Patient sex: M
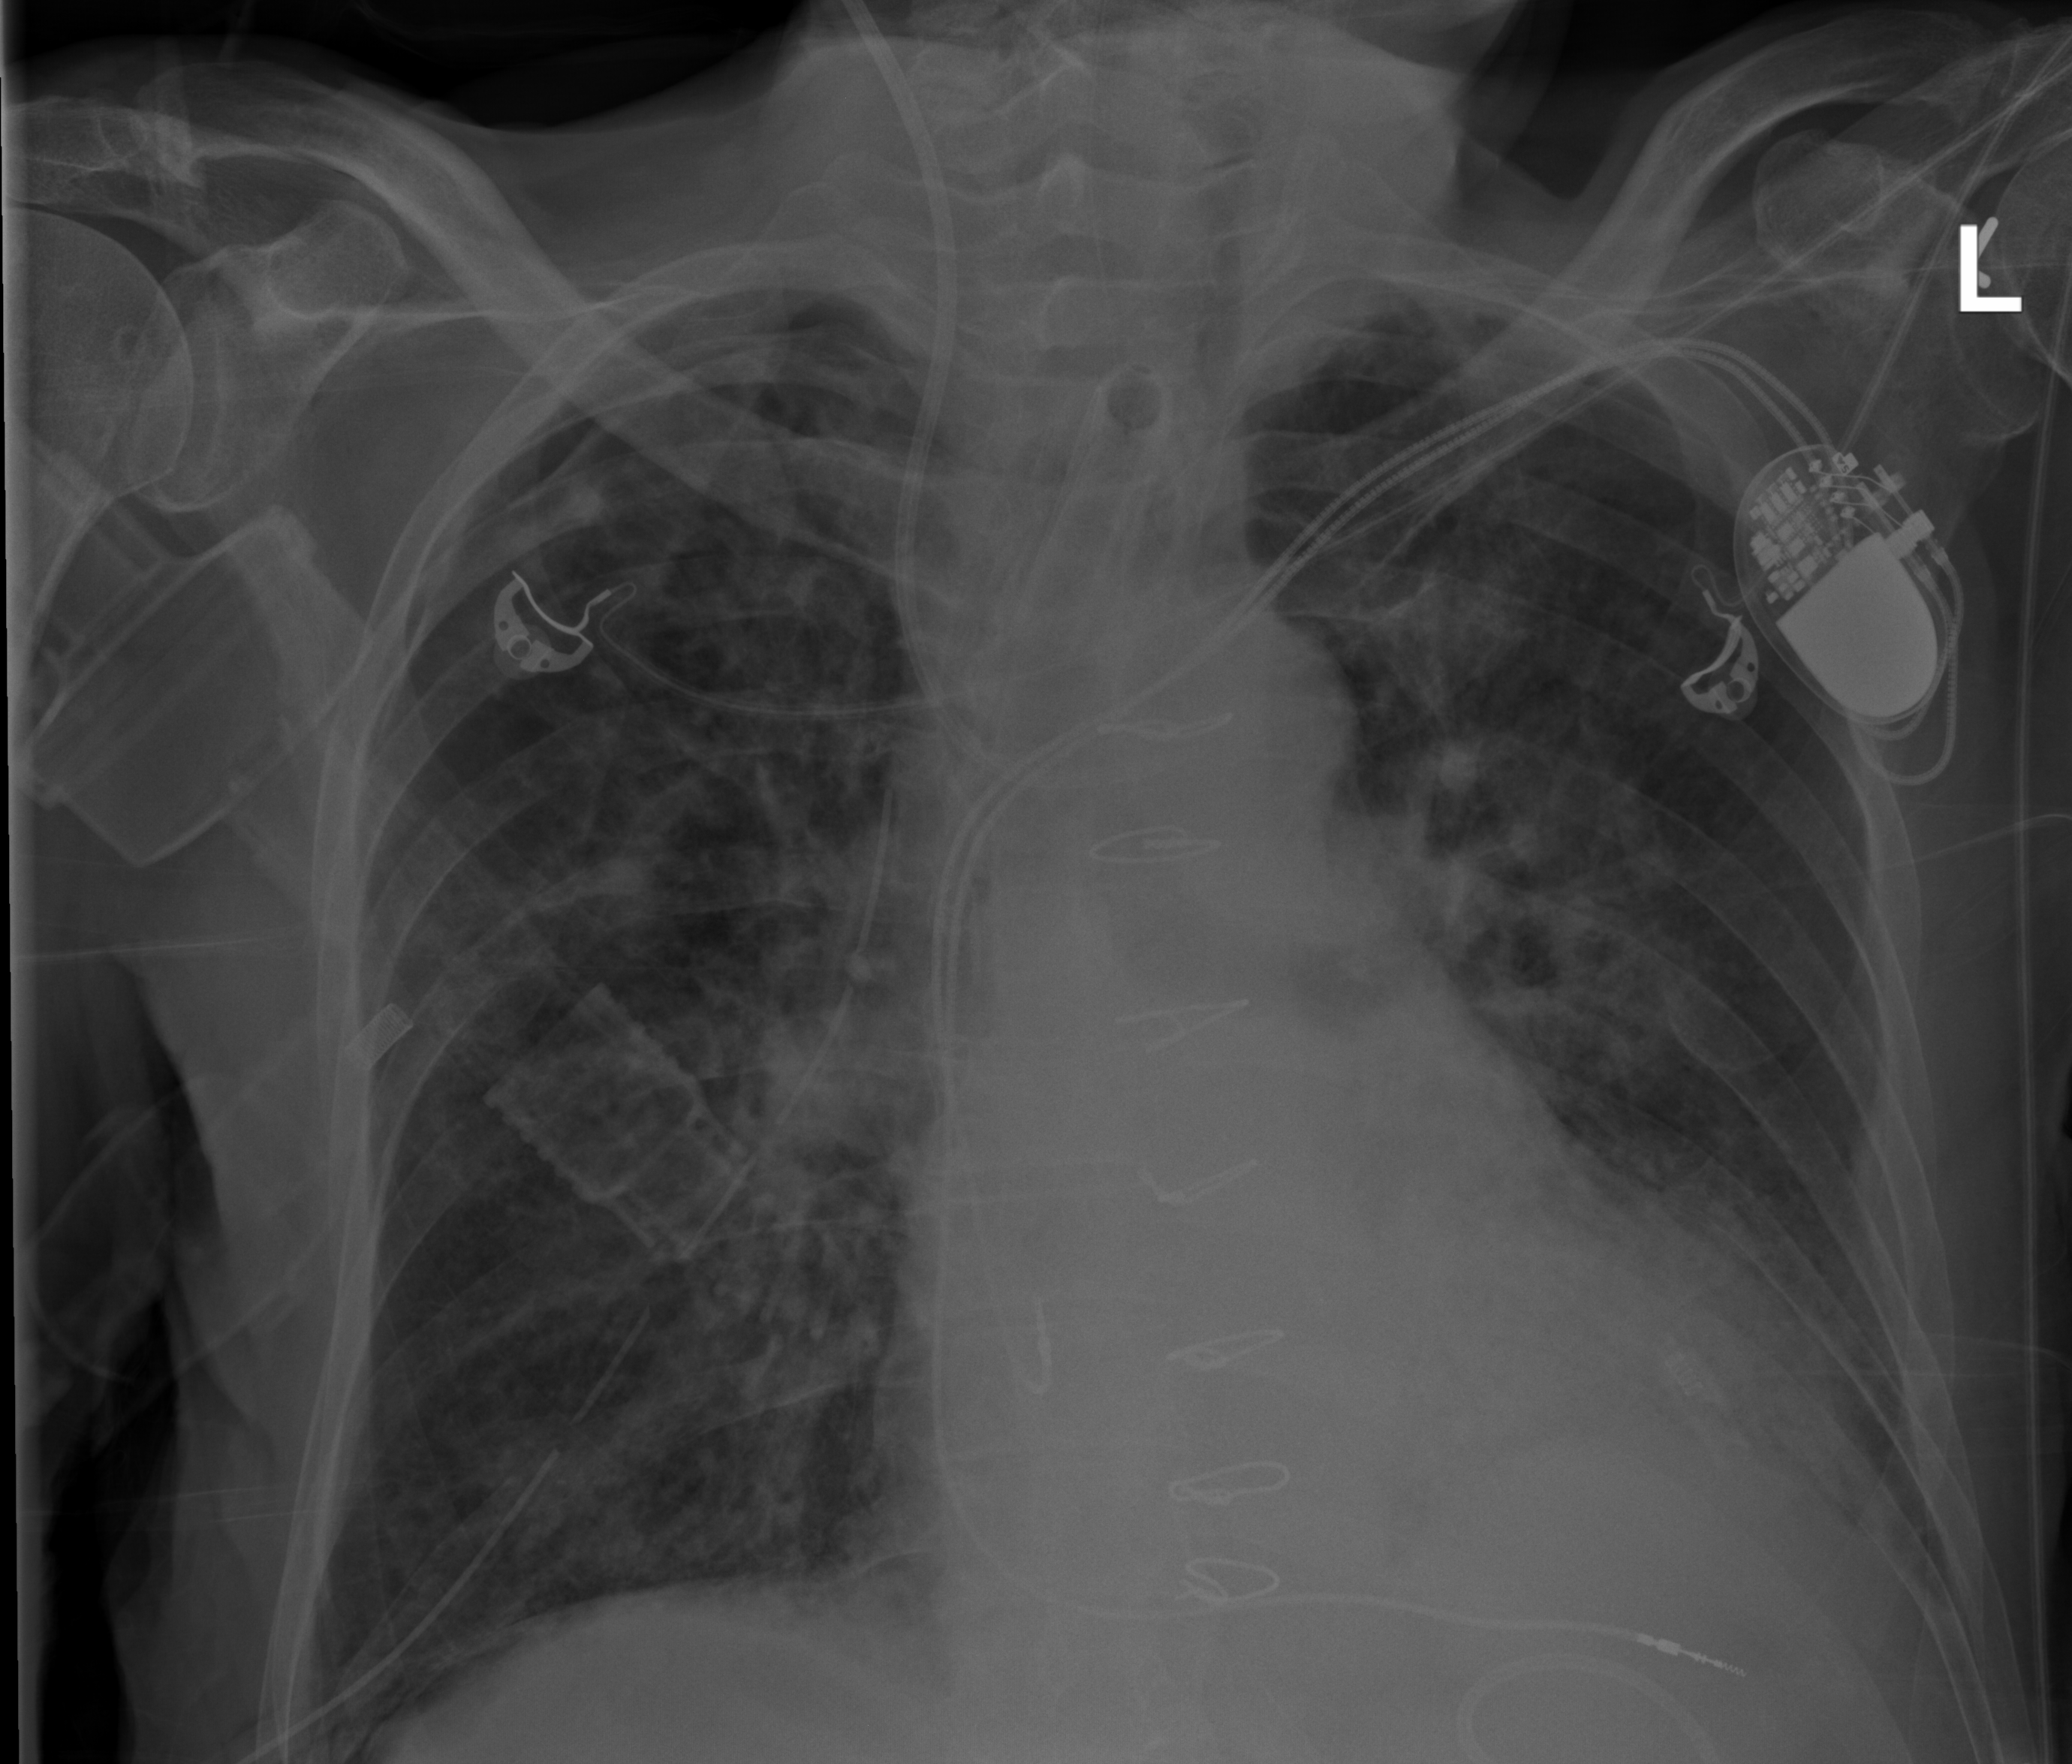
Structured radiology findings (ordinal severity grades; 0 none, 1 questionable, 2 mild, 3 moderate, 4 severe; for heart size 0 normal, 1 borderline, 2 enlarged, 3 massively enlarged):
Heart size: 2
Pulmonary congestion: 2
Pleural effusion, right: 0
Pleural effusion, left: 2
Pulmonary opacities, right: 3
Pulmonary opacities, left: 3
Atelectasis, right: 2
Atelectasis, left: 3